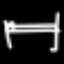
Label: bed